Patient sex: M
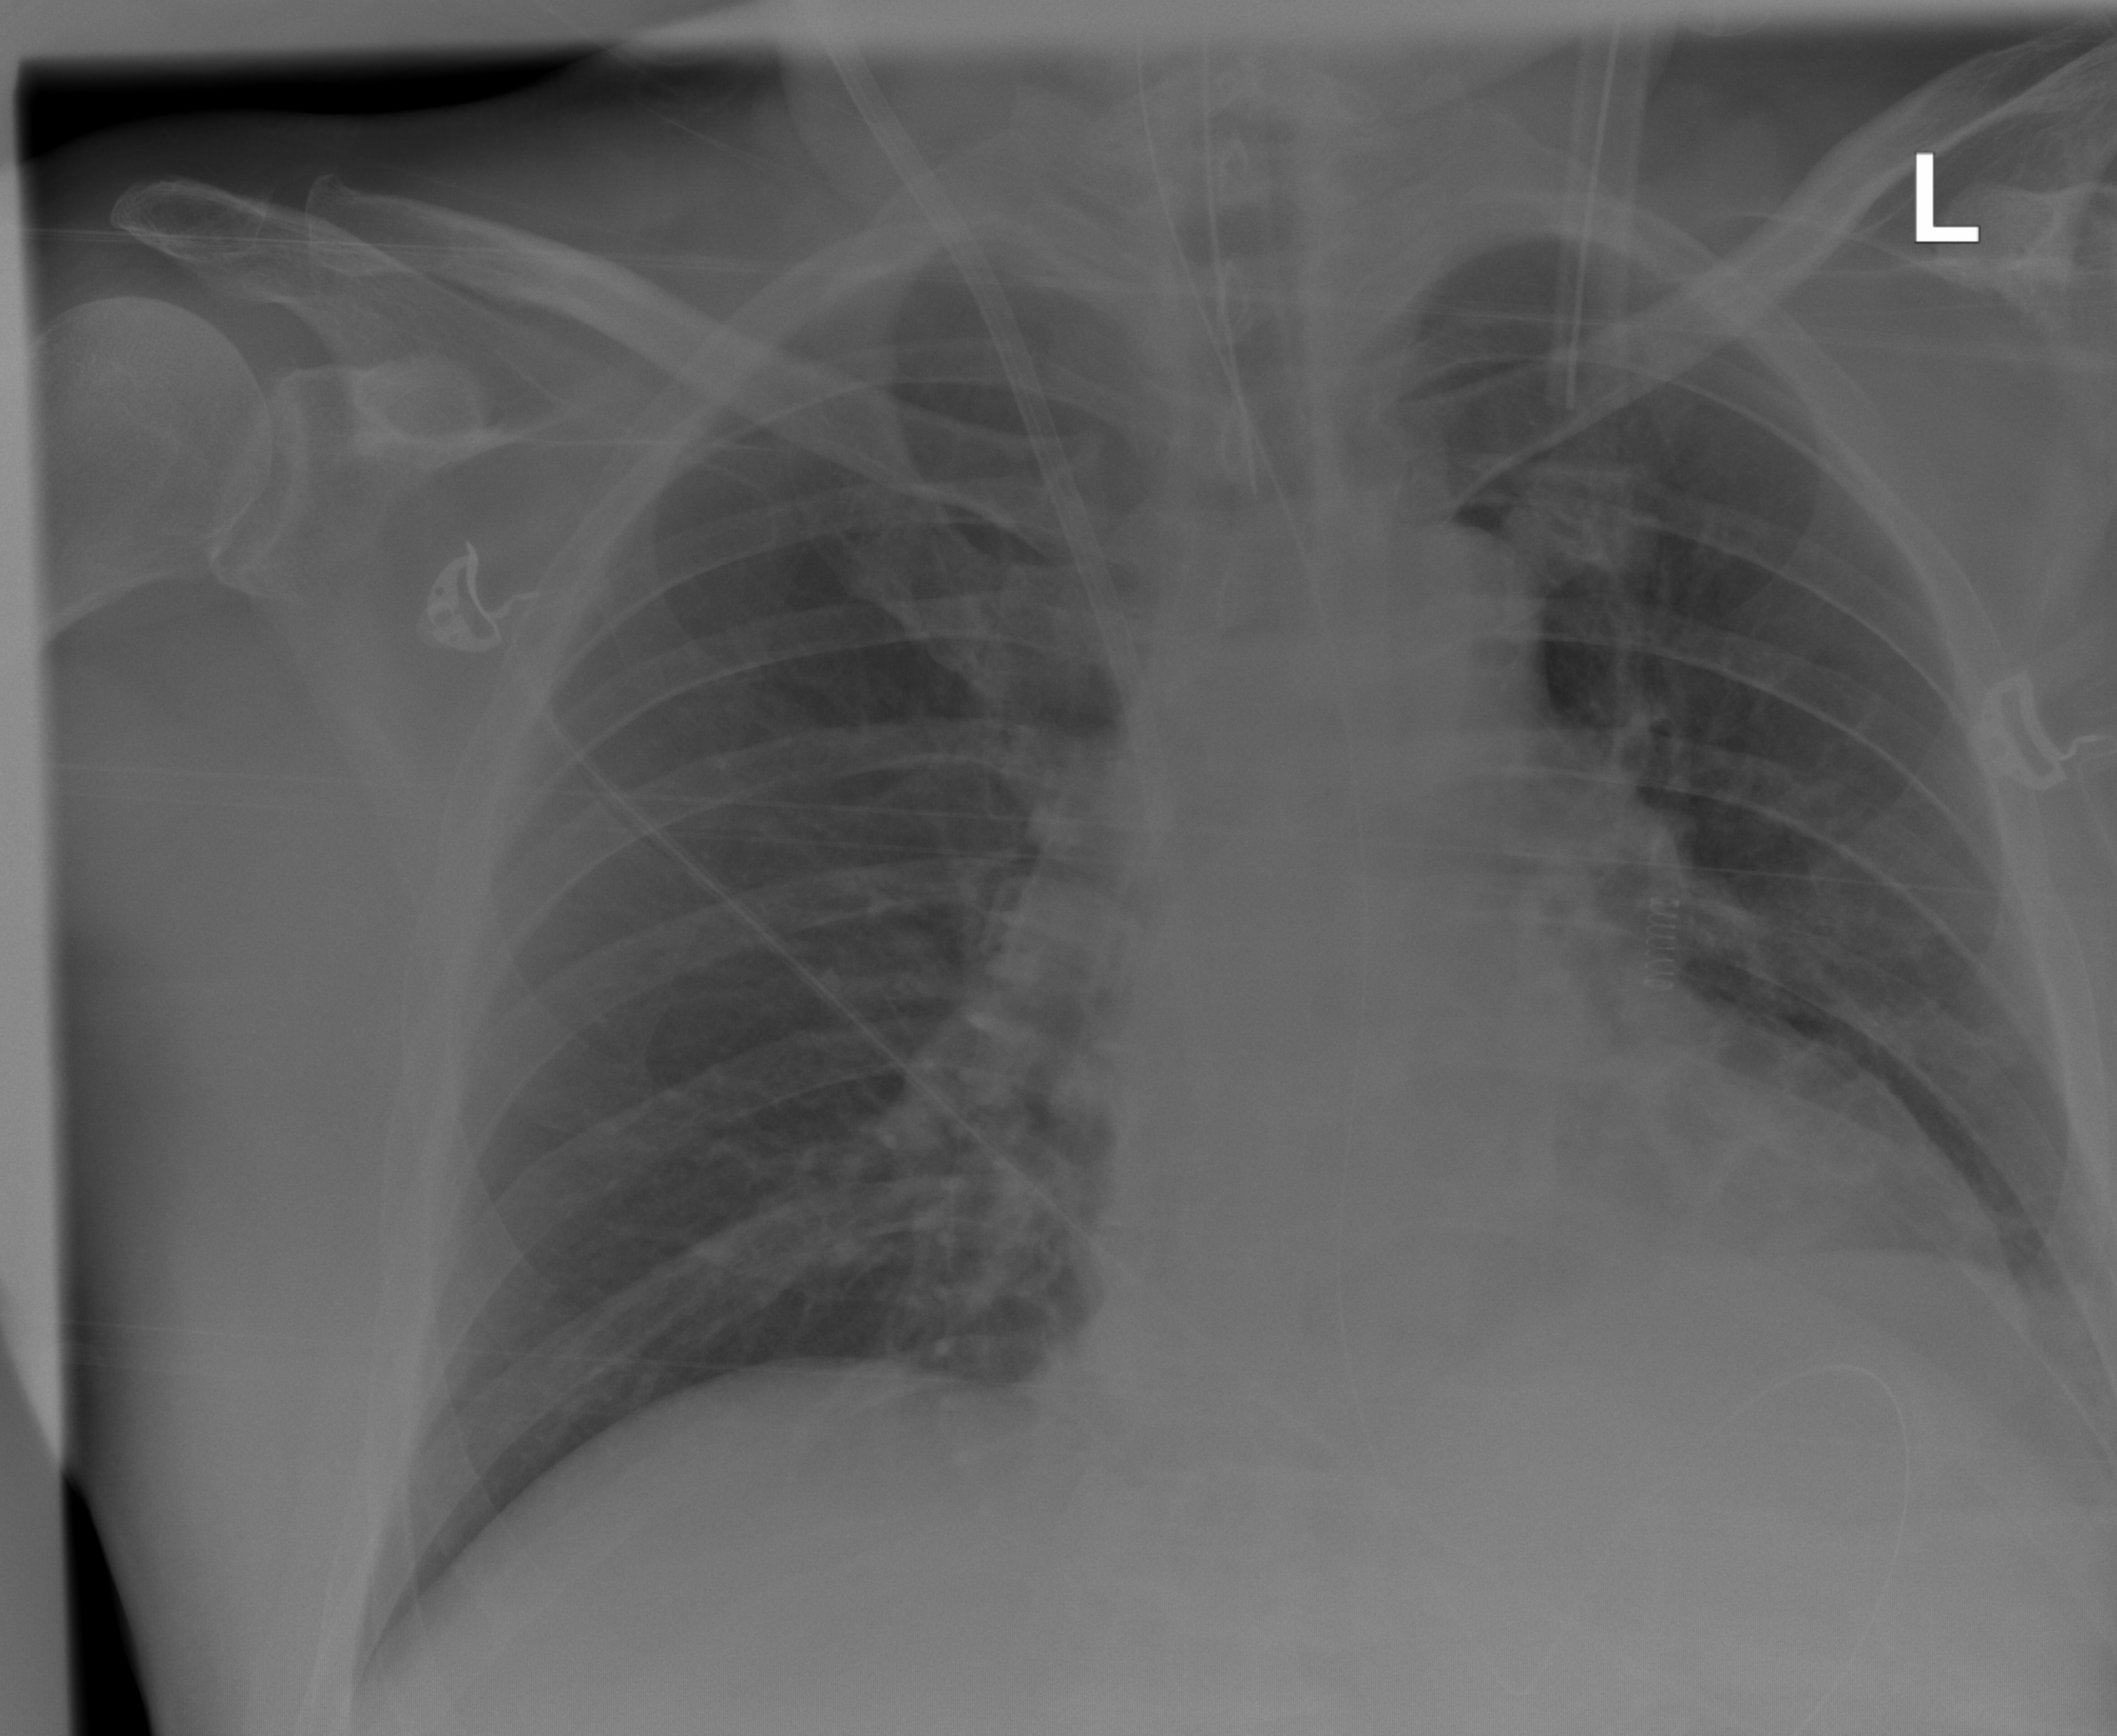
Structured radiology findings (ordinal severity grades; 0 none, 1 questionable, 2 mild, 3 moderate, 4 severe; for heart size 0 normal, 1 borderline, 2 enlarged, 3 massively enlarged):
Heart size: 0
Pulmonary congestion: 0
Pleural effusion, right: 0
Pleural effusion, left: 0
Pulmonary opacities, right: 0
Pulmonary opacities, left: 2
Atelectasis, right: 0
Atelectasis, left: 1